Question: I am teaching myself highcharts and I ran into a situation where
1)I need to position the markers in a spline to a coordinate set of my choice i.e., I want to align the markers horizontally next to each other above the chart instead of positioning them on the graph.
2)I need to able to draw dotted lines from the x axis labels to the markers
3)I need to show the '[data]' inside the markers

I tried searching for it in the highcharts API and googled it as well. Couldn't find a solution.
Thanks for any help.
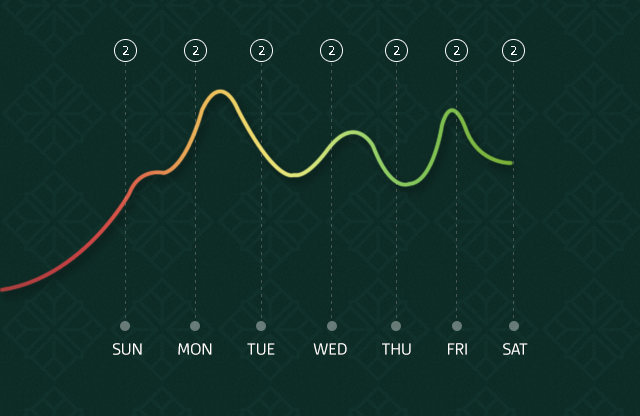
Answer: I think this can be done in two ways,
1. use a dummy series with scatter plot type and use those images as markers like in here http://jsfiddle.net/SkRDH/
2. use renderer.image() like in here http://jsfiddle.net/H53LF/
My advice is to go with the scatter chart approach
I hope this will help you to solve your problem